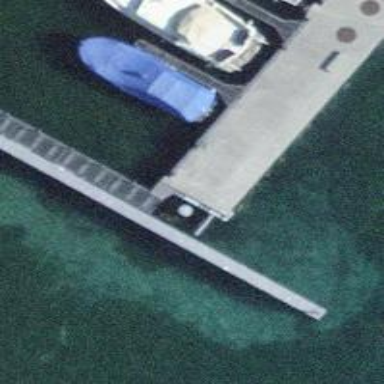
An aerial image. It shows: Man-made pier.